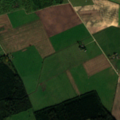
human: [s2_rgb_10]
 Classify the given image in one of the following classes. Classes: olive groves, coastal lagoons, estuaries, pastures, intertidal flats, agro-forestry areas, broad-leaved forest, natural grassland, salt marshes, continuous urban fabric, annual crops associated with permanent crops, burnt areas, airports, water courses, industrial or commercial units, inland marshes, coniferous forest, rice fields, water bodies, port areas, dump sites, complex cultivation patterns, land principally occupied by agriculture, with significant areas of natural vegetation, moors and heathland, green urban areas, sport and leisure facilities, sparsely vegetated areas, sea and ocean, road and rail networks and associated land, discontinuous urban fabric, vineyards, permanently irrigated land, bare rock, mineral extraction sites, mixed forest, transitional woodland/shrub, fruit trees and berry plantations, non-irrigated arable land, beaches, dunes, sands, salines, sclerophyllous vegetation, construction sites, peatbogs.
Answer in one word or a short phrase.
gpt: non-irrigated arable land, fruit trees and berry plantations, pastures, mixed forest